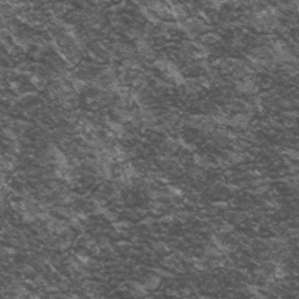
Label: frost